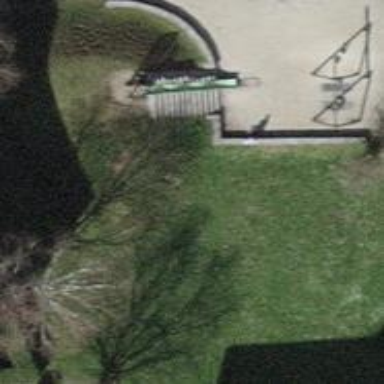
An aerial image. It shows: Playground area for leisure land.